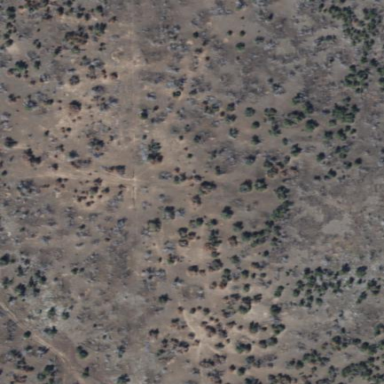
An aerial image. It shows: Area covered in scrub vegetation.